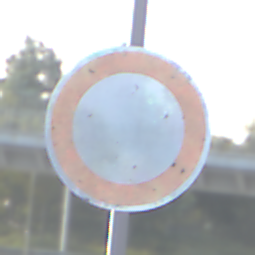
Verkehrszeichen: VerbotFahrzeugeAllerArt
Umgebung: Outdoor, Urban
Tageszeit: SunriseSunset
Wetter: Clear
Licht: Natural
Jahreszeit: NotSpecified
Kontrast: MediumContrast